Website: ulta-beauty
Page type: customer-info-address
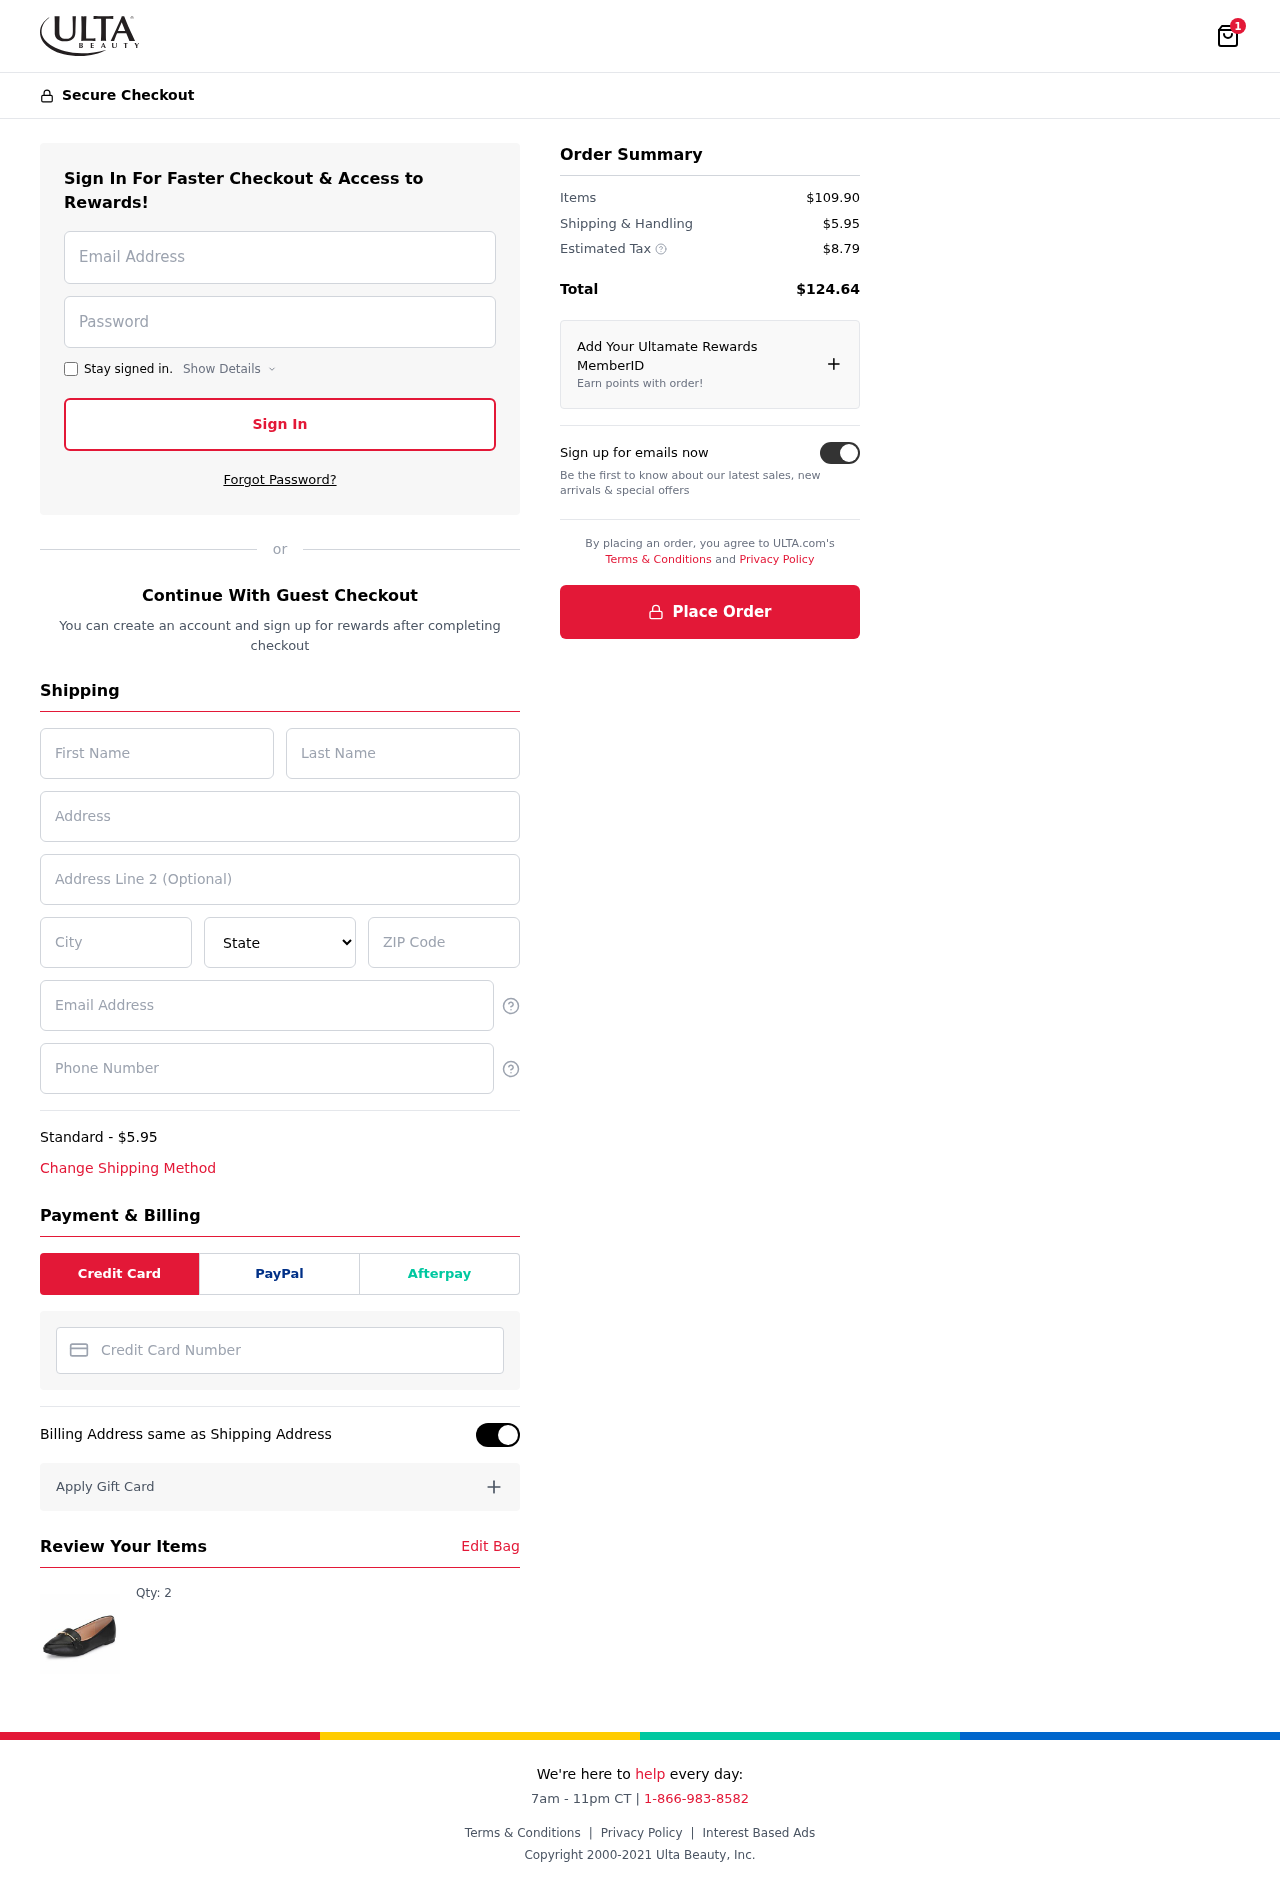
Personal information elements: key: PII_CARD_NUMBER
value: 3759 1424 4458 393
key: PII_CITY
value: Randybury
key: PII_EMAIL
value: ian_hughes@yahoo.com
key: PII_FIRSTNAME
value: Ian
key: PII_LASTNAME
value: Hughes
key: PII_PHONE
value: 3359827983
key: PII_POSTCODE
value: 85287
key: PII_STATE
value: Louisiana
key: PII_STREET
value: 3255 Armstrong Bypass Suite 429
Product elements: key: PRODUCT1_QUANTITY
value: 2
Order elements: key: ORDER_NUM_ITEMS
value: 1
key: ORDER_SHIPPING_COST
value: $5.95
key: ORDER_ITEMS_TOTAL
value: $109.90
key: ORDER_SHIPPING_COST2
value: $5.95
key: ORDER_TAX
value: $8.79
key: ORDER_TOTAL
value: $124.64